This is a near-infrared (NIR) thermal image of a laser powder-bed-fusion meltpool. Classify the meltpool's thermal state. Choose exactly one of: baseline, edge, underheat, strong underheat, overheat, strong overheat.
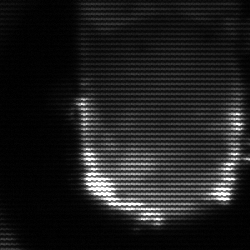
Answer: baseline